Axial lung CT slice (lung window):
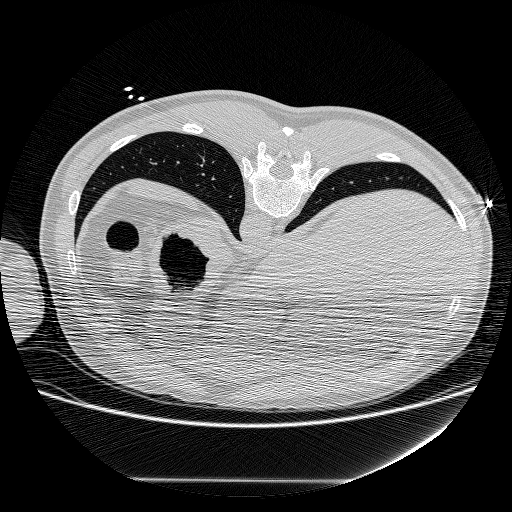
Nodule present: no